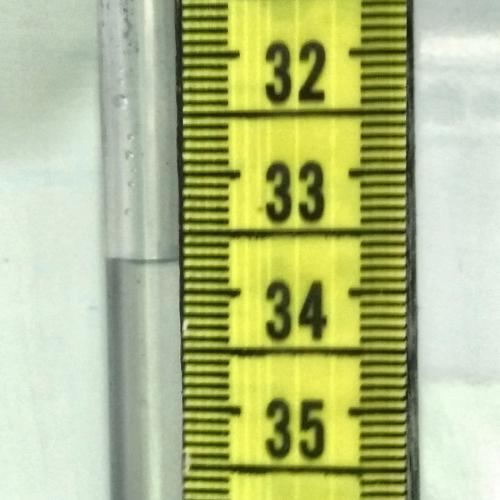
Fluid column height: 33.7 cm